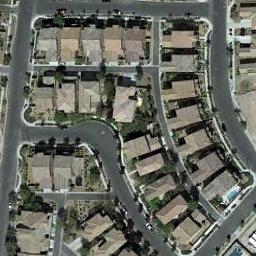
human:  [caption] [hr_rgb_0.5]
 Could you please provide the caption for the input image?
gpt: The dense residential is next to the road .

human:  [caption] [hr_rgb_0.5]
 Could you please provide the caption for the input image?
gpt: There are many roads and neatly arranged houses and trees in densely populated areas .

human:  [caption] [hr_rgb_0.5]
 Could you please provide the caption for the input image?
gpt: A dense residential area has lots of houses arranged neatly and some roads go through the residential area .

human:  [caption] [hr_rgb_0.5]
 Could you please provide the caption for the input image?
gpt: There are many houses and almost no vacant land .

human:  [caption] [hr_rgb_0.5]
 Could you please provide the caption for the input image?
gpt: There are brown buildings arranged neatly on dense residential area .